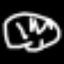
Label: mushroom